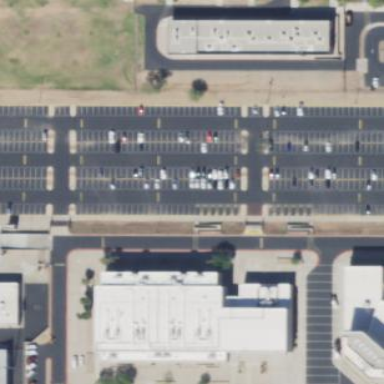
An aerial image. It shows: Parking area with asphalt surface.